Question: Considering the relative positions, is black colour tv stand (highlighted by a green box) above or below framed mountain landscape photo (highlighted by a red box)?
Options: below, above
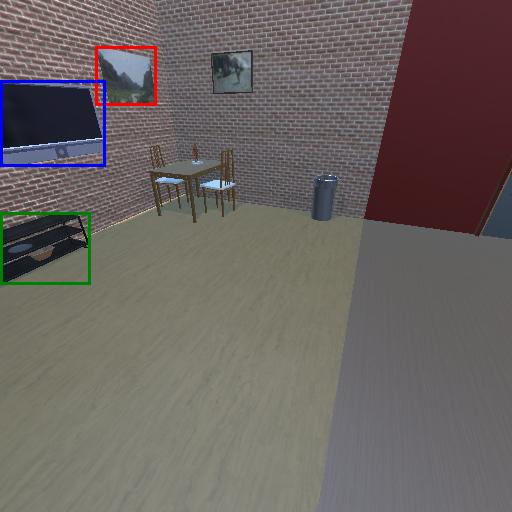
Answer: below